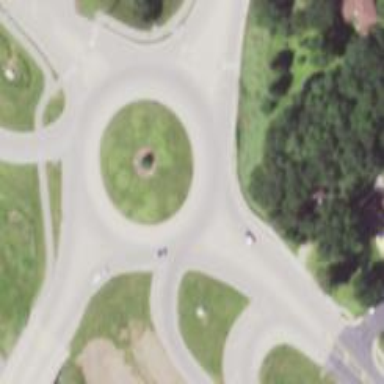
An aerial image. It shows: Secondary road leading to roundabout.